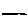
Label: line